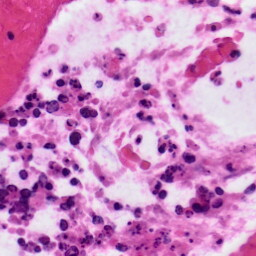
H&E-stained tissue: Colon